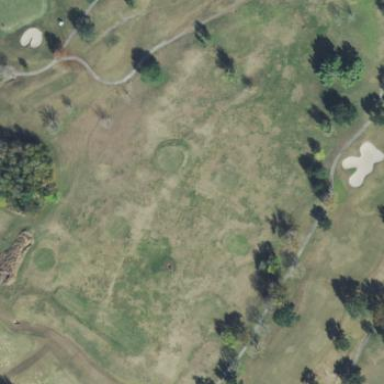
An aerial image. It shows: Driving range for golf practice.